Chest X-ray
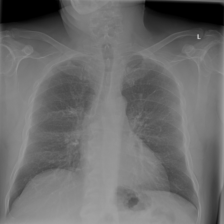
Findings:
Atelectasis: negative
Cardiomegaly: negative
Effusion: negative
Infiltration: negative
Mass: negative
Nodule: negative
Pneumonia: negative
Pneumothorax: negative
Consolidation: negative
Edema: negative
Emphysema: negative
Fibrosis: negative
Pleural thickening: negative
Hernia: negative